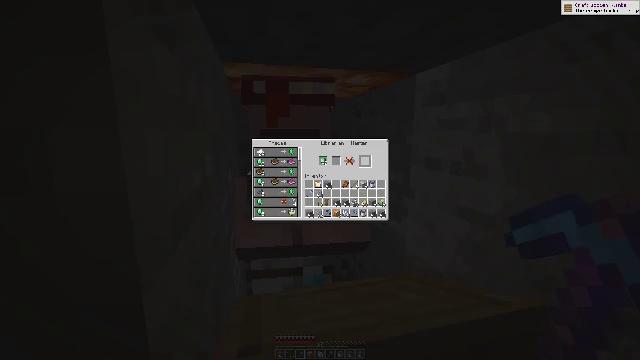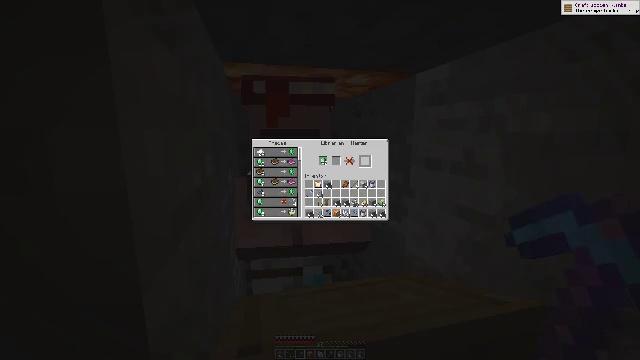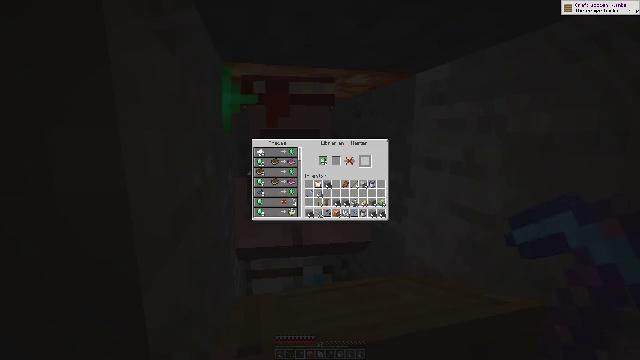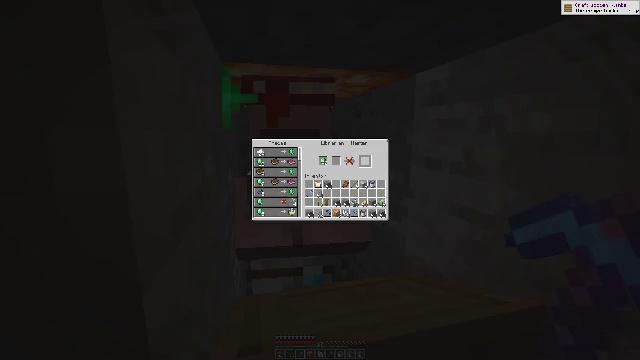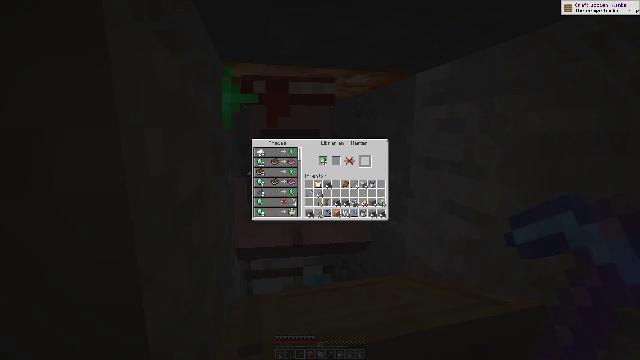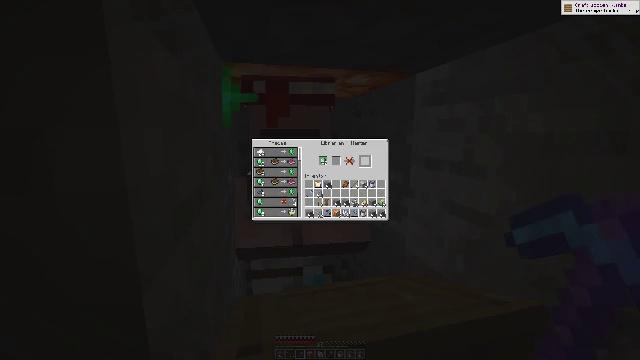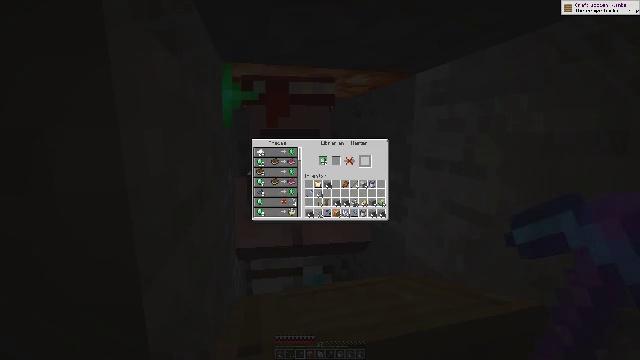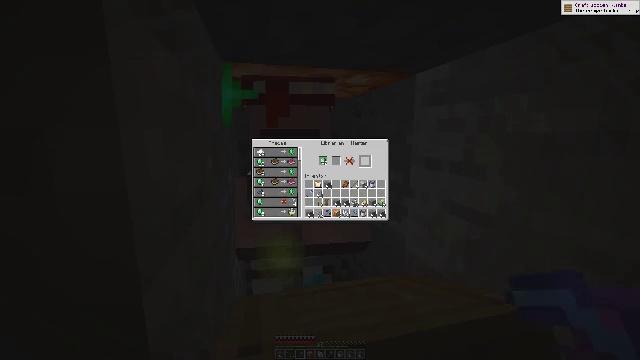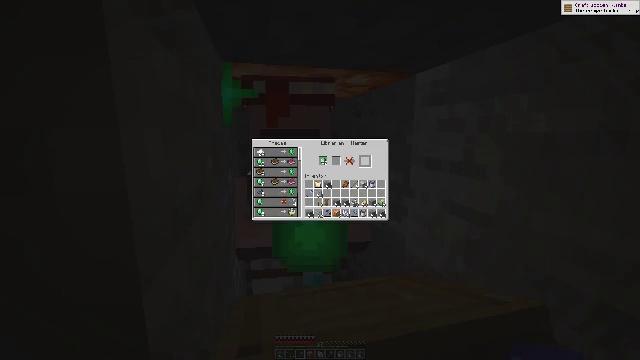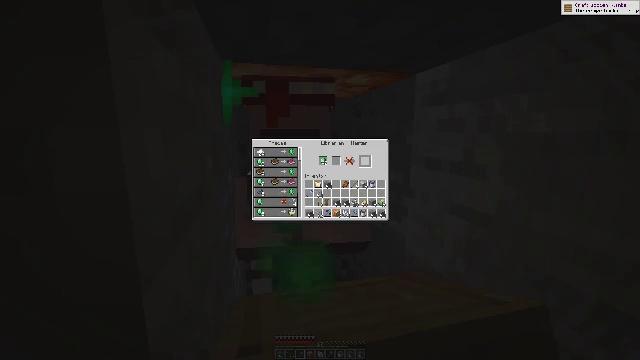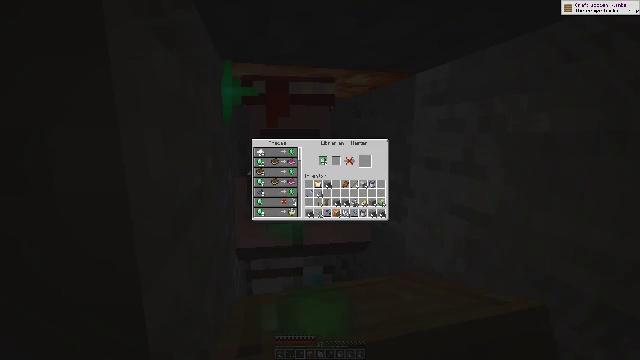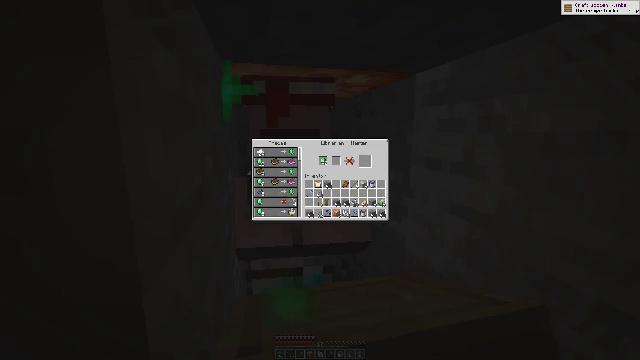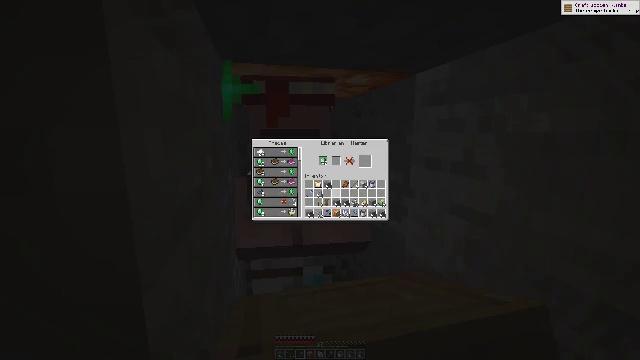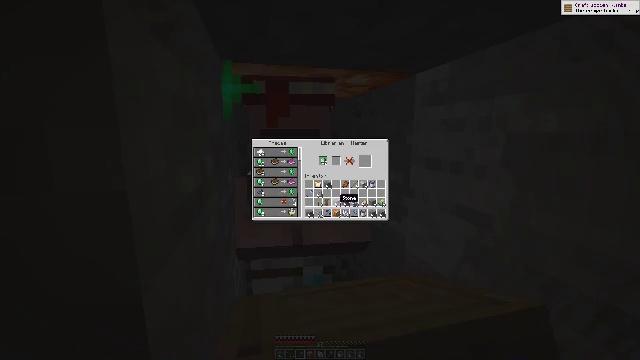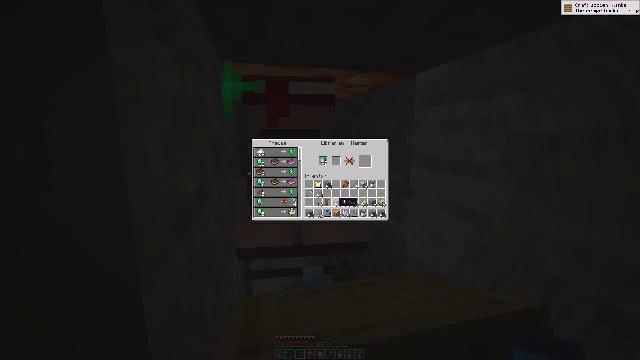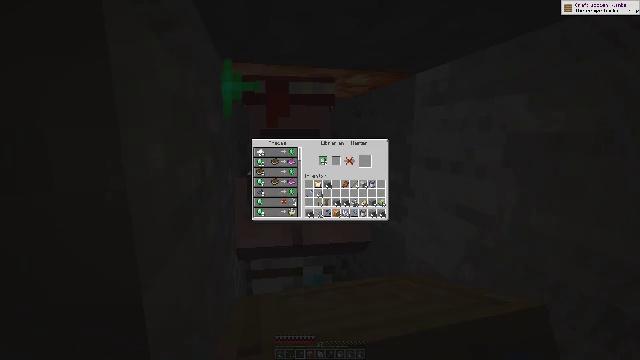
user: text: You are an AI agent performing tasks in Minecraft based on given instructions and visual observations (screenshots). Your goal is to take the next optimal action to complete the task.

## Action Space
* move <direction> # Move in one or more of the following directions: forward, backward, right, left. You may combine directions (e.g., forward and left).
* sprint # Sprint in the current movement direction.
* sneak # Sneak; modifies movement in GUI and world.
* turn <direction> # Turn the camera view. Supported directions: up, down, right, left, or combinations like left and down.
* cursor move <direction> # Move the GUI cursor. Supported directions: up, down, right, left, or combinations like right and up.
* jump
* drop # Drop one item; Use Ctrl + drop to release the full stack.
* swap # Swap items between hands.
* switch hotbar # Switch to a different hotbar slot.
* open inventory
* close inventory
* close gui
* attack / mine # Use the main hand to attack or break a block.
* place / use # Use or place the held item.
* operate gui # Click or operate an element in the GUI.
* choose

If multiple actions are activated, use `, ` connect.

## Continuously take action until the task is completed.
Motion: motion action
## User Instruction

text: Drop a golden chestplate.
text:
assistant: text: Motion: sneak
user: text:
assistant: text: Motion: sneak
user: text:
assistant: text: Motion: sneak
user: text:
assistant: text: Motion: sneak
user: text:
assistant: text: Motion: no_op
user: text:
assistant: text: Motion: no_op
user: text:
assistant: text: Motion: no_op
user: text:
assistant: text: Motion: no_op
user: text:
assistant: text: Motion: no_op
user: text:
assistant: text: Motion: no_op
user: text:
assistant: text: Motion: turn left and down
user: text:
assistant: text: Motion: turn left and down
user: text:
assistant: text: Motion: turn down
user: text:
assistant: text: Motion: turn down
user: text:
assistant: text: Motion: turn left
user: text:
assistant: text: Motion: turn left
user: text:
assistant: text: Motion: no_op
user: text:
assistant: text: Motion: no_op
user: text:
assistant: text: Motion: no_op
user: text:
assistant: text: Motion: no_op
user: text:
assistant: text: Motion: no_op
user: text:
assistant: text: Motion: no_op
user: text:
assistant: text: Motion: no_op
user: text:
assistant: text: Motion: open inventory
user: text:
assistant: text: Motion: open inventory
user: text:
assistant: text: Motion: open inventory
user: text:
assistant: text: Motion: no_op
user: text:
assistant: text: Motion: no_op
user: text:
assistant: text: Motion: turn right
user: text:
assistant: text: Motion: turn right and down